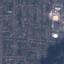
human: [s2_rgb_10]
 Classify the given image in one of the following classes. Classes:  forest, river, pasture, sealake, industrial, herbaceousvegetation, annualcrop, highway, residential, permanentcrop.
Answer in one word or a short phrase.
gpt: Residential